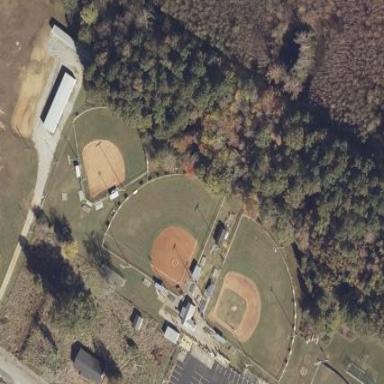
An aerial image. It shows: Baseball pitch for leisure land activities.